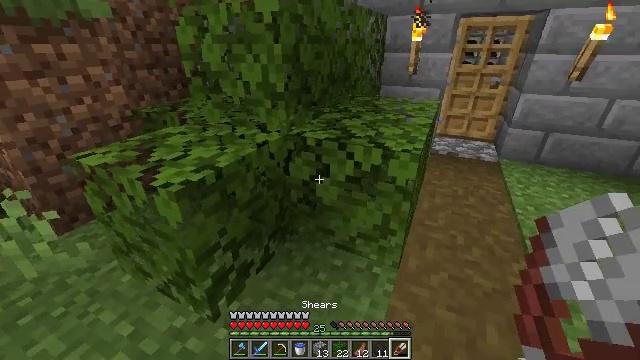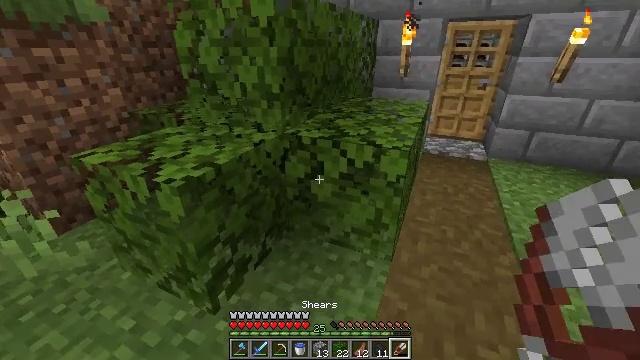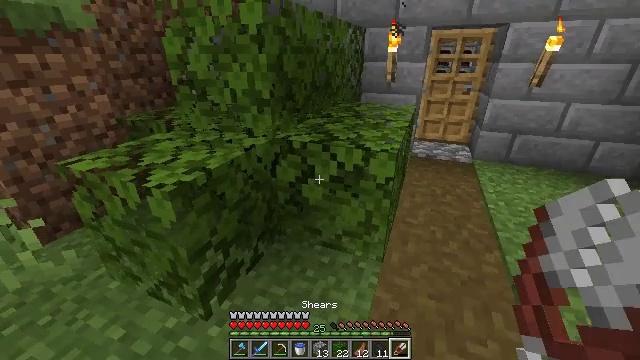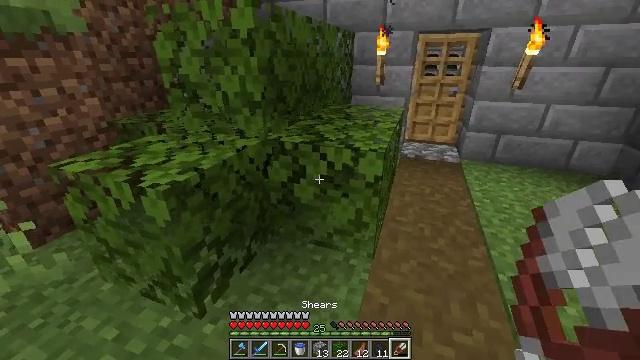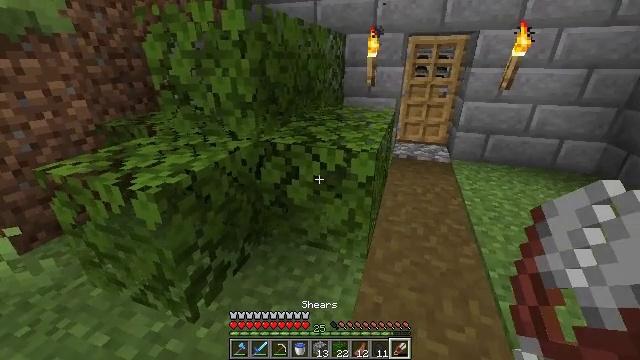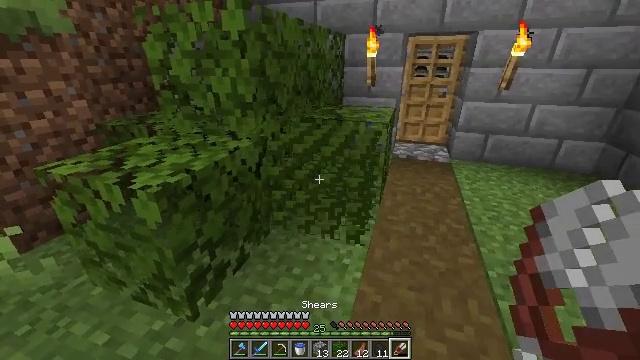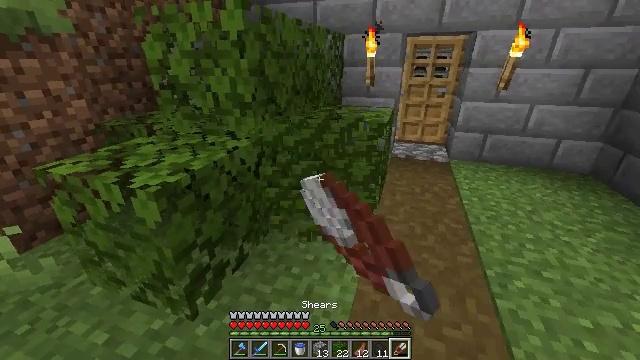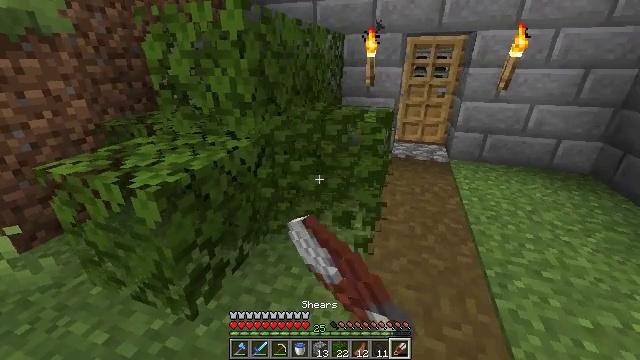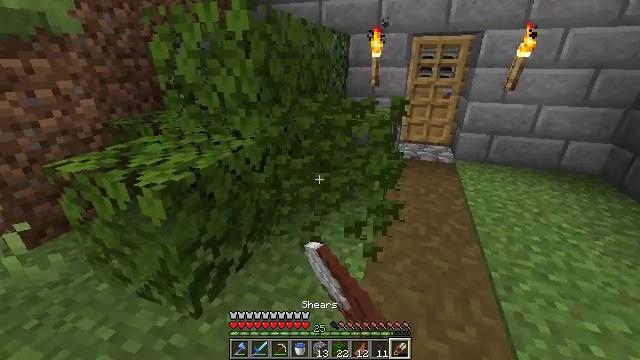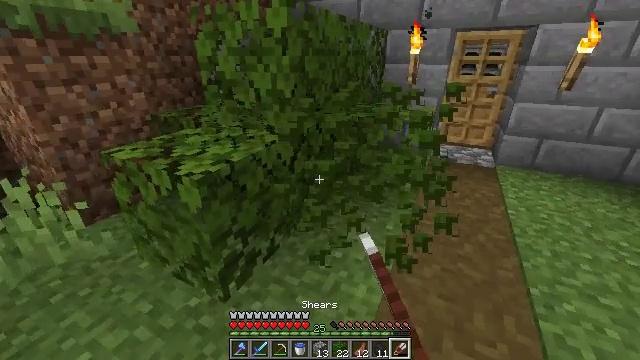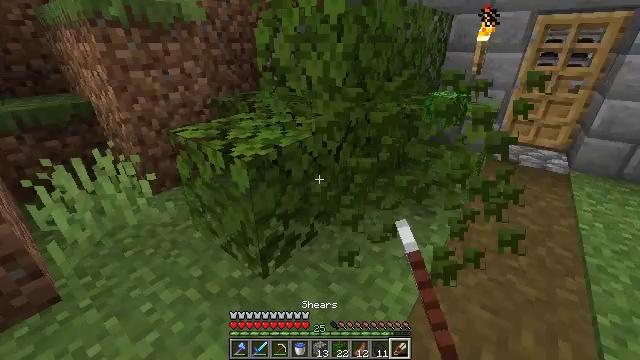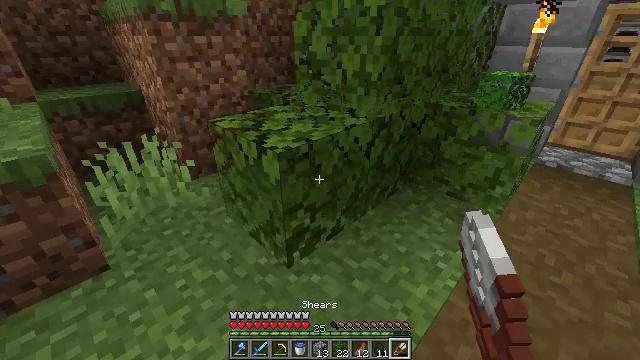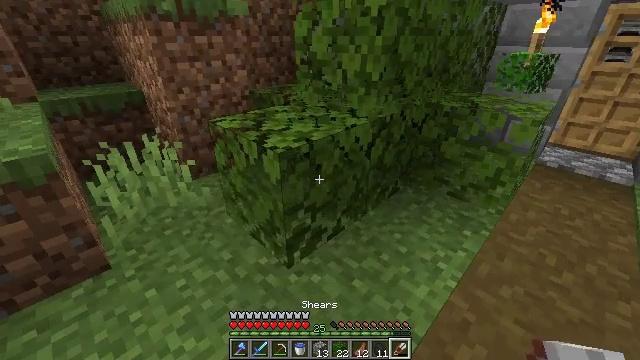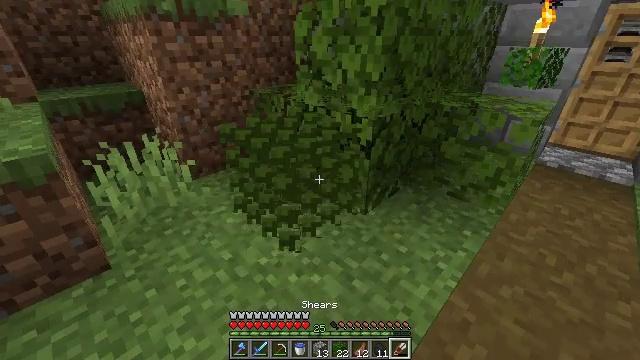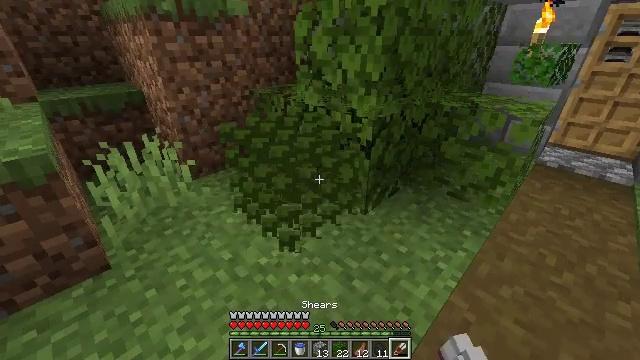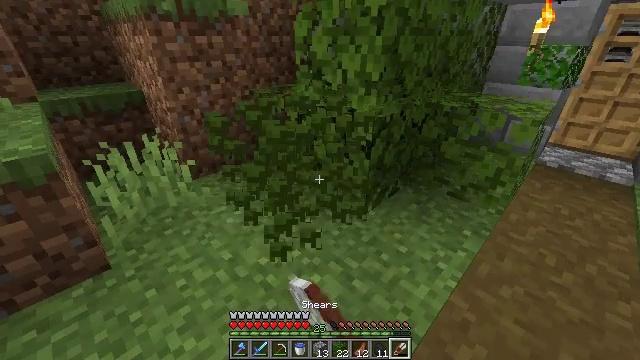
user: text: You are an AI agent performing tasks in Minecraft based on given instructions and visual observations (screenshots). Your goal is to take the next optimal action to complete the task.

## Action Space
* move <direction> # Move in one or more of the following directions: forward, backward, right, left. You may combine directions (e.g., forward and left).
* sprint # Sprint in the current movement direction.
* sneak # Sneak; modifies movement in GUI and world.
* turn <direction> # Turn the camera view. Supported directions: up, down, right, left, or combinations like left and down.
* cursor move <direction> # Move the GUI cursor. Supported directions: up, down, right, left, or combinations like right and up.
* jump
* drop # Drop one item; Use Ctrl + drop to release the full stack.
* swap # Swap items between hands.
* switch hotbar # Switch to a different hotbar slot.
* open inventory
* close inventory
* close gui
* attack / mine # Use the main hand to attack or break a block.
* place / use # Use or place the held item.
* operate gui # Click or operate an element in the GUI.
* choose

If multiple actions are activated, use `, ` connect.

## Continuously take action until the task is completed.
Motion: motion action
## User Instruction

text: Break the dark oak leaves for resources.
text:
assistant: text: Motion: turn right
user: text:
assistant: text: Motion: turn right and up
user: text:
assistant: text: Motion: turn right
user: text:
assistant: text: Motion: turn right
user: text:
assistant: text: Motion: attack / mine
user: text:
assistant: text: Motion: attack / mine
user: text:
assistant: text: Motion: attack / mine
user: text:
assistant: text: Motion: turn left
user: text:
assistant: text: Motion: turn left
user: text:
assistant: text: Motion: turn left and down
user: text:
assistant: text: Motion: turn left and down
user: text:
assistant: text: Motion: no_op
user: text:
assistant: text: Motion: attack / mine
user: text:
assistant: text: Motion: attack / mine
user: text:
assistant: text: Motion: attack / mine
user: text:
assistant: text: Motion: no_op
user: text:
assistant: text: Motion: turn right
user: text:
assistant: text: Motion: turn right
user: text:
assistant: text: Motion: turn right
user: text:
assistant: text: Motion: turn right and up
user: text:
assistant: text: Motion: no_op
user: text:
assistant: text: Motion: move right
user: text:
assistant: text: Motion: move right
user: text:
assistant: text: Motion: move right, turn left and down
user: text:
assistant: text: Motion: move forward and move right, turn left
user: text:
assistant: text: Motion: move forward and move right, turn left and up
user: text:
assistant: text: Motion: move forward and move right, turn left
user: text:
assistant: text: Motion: move forward and move right
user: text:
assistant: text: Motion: move forward and move right, turn left
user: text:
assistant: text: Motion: move forward and move right, turn left and up